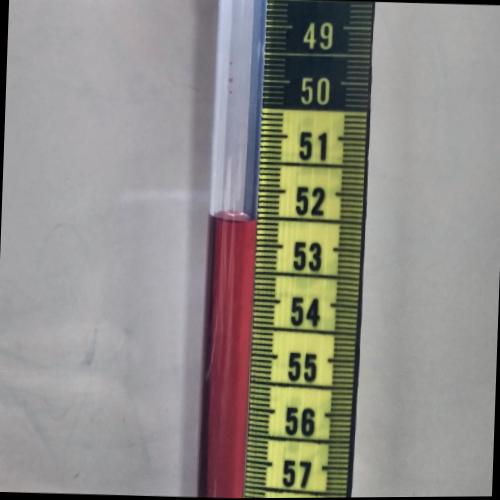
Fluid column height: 52.5 cm